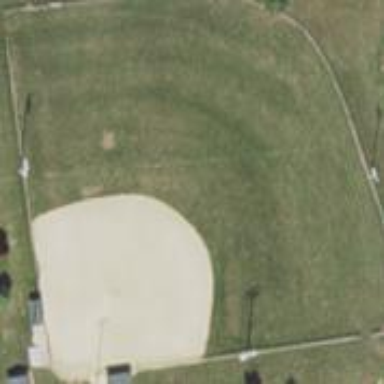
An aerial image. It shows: Baseball pitch for leisure and sports activities.